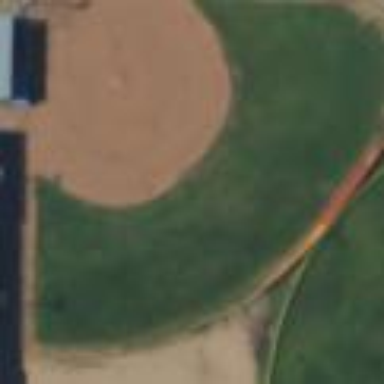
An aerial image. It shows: Baseball pitch for leisure and sports activities.